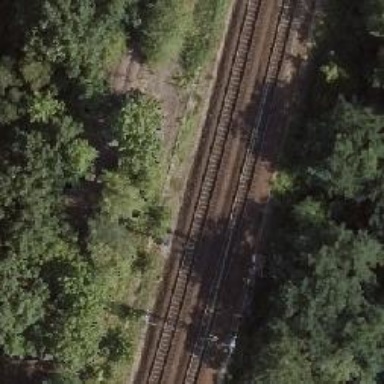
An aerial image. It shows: Railway signal.